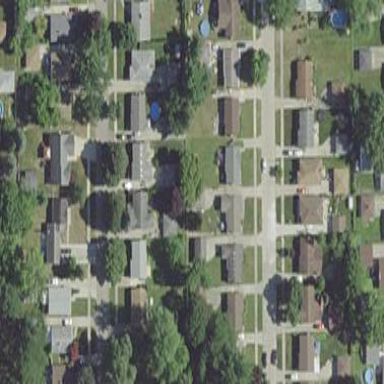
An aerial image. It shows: Residential area consisting of single-family homes.